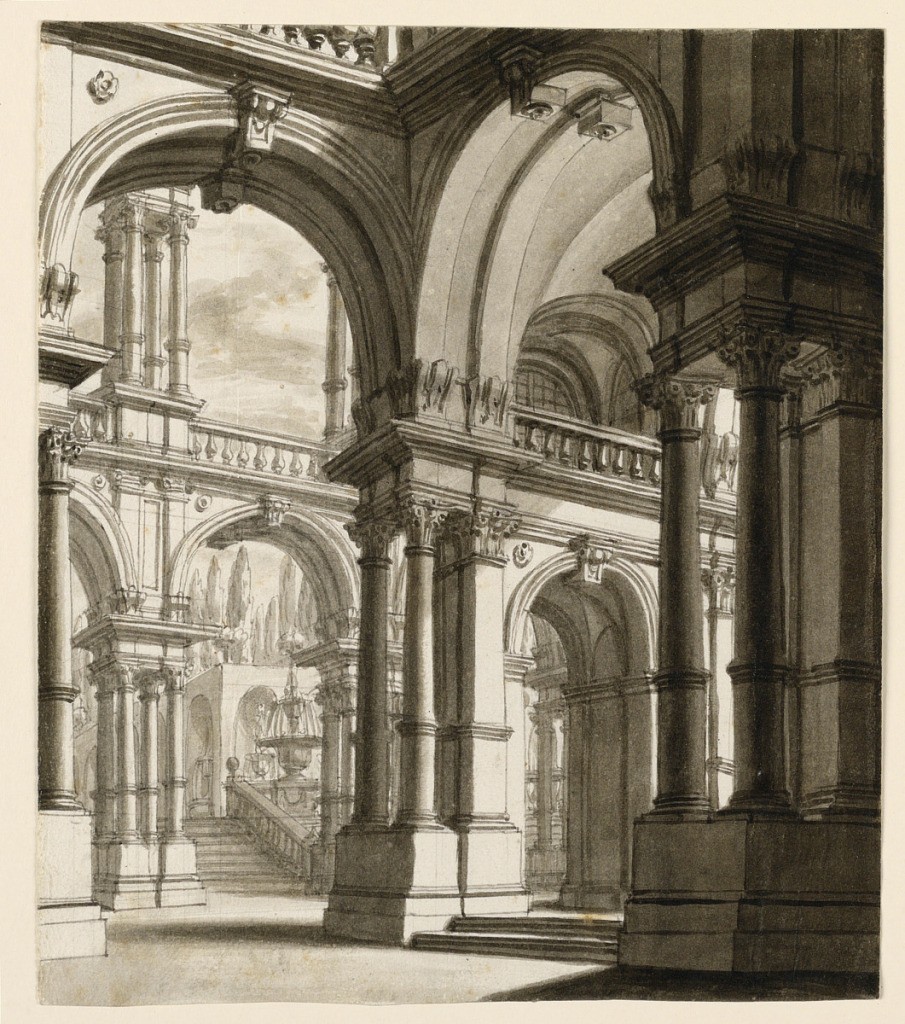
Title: Stage Design, Porticoes with View of a Park
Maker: Bibiena Family, 1657
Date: early 19th century
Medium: Pen and gray-brown ink, brush and gray-brown wash, graphite on paper
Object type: Drawing
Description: Vertical rectangle. Renaissance style portico toward garden with fountain.